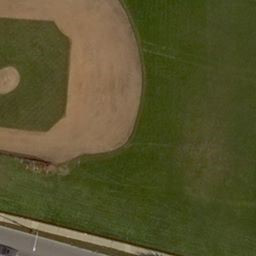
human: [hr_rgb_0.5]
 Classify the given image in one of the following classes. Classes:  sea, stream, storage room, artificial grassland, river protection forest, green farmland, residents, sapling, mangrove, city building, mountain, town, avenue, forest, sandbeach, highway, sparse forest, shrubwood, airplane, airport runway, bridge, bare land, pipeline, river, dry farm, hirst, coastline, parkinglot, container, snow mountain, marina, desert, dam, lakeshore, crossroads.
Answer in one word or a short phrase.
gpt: artificial grassland